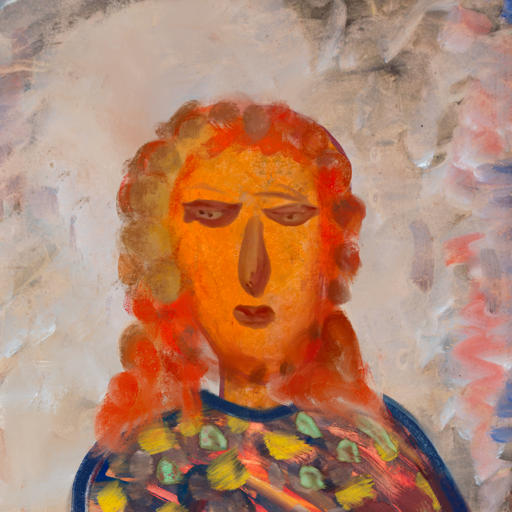
Background: Roy_Bahadur, Head And Neck Front: Hypocrite, Face Front: Pious_Lady, Bust: Mother_And_Son_Mother, Hair Front: Rupkatha, Head Accessory: Blank, Second Necklace: Blank, Necklace: Blank, Baby: Blank